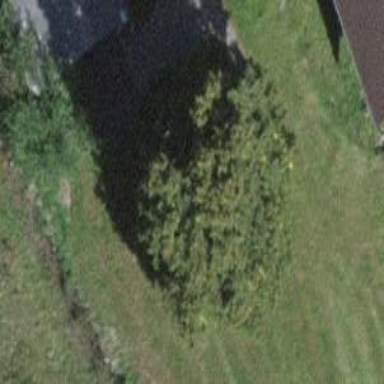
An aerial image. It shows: Bench.